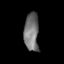
Tissue: lung
Cell type: T cells
Senescence score: 0.2285
Nuclear area (px): 549
Mean DAPI intensity: 115.976